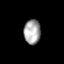
Tissue: prostate
Cell type: Myeloid cells
Senescence score: 0.7194
Nuclear area (px): 399
Mean DAPI intensity: 167.093